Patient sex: M
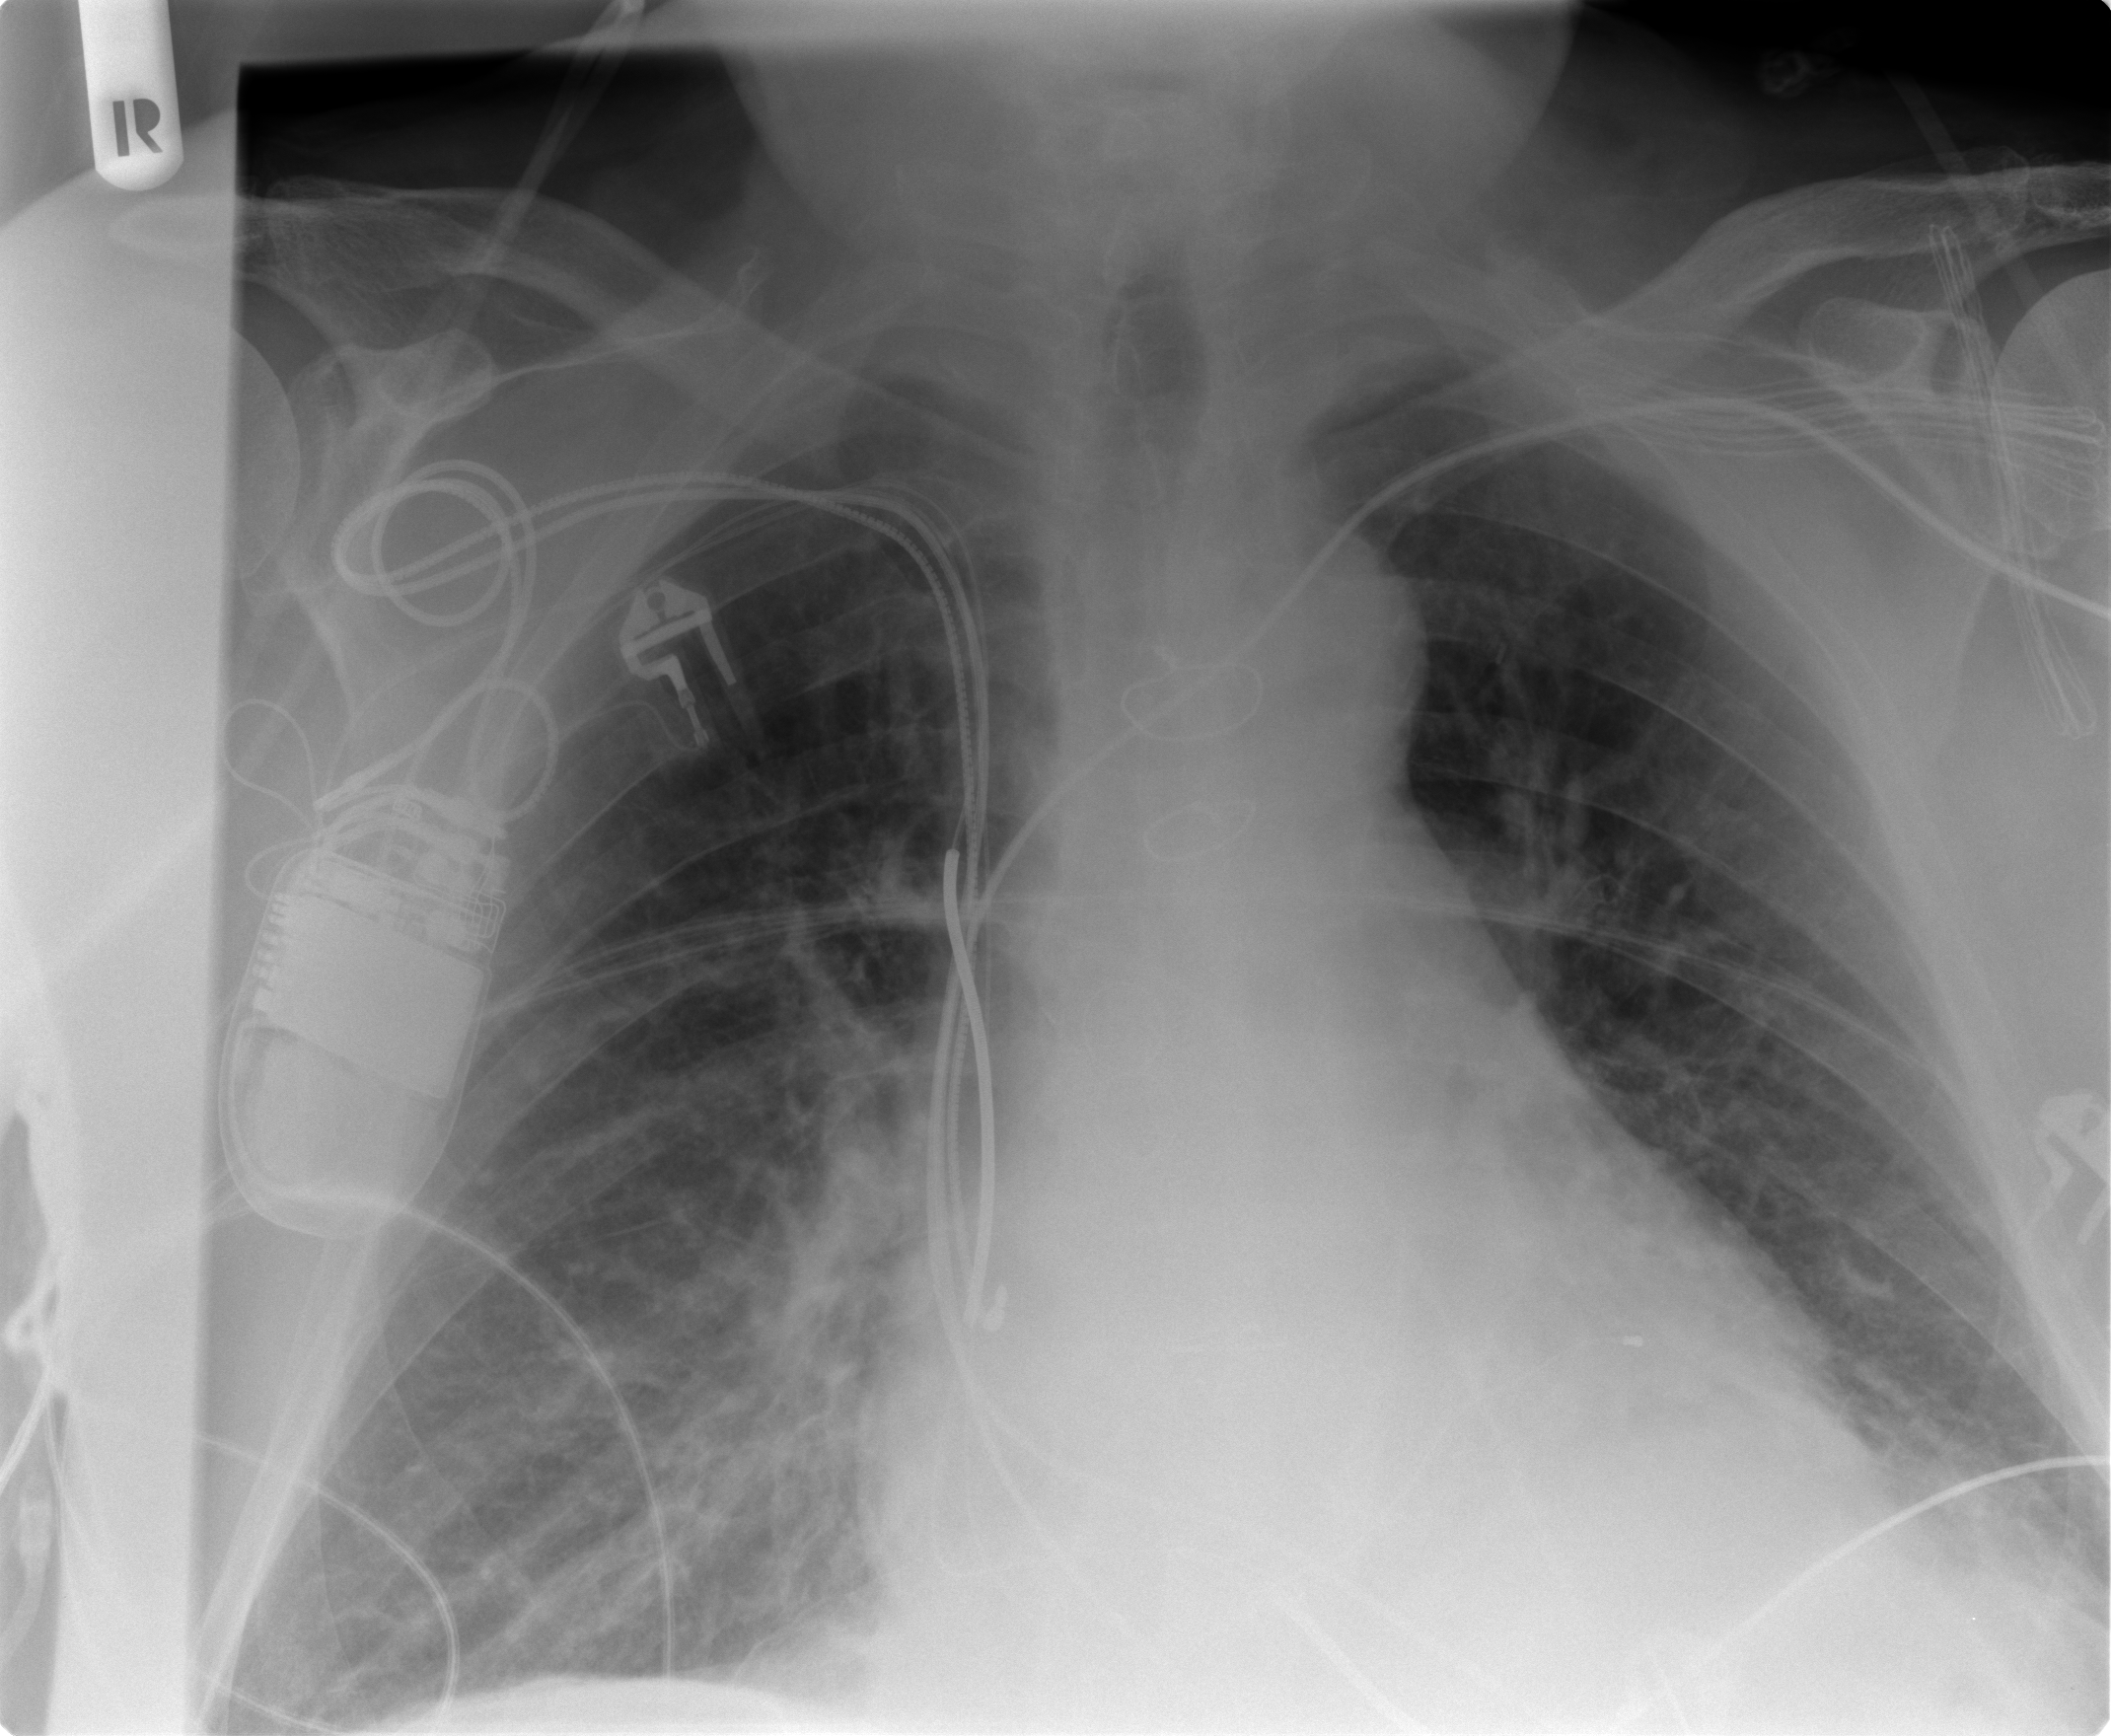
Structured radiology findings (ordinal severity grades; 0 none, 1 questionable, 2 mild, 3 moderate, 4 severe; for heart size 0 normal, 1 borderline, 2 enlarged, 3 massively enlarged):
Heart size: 2
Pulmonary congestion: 1
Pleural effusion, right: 0
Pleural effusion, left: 0
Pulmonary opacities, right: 1
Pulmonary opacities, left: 0
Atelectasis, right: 2
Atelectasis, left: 1